Field crop: maize
Growth stage: 2
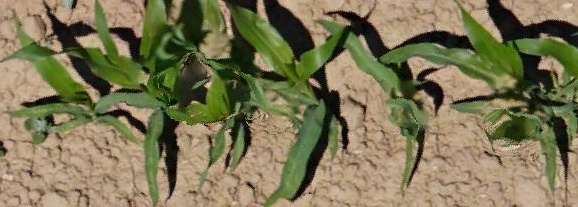
Species: maize